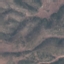
Land use / land cover: HerbaceousVegetation